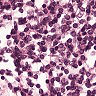
Metastatic tissue present: no